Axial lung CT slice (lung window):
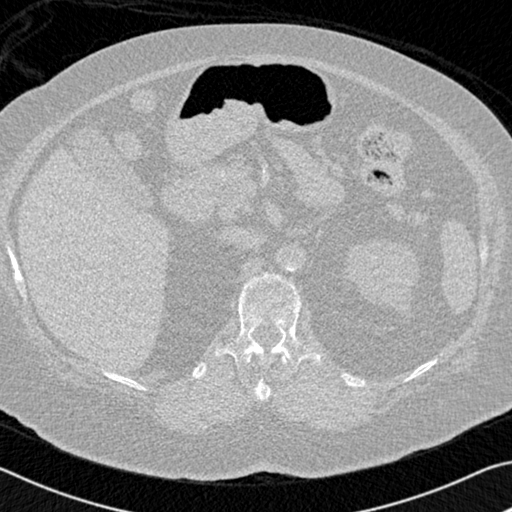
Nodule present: no